Question: I've got a function that creates two tables. I've made every variable between the two different. The problem is that when one table includes an extra data slot in it's array, the second table requires it. The 2nd table requires the same lengths in each row.
Here is a picture of what that looks like:

So long as I add something to the first table, the 2nd requires it as you can see in the 2nd table where it says "undefined".
Here is the function that creates these tables in javascript:
'''
function fatlossTableResults(){
var Table= document.createElement("TABLE");
Table.setAttribute("class","table");
var TBody0 = document.createElement("TBODY");
var TBody1 = document.createElement("TBODY");
var Caption = document.createElement("CAPTION");
var Row, Cell;
var i, j;
var rowdata = new Array();
rowdata[0] = new Array("Total Daily Energy:", "2100");
rowdata[1] = new Array("Lean Body Mass:", "149", "pounds");
rowdata[2] = new Array("Ideal Weight:", "150", "pounds");
rowdata[3] = new Array("Calories Per Meal:", "700");
rowdata[4] = new Array("Calories Per Meal:", "1");
rowdata[5] = new Array("Daily Calorie Deficit:", "200");
Table.appendChild(TBody0);
Table.appendChild(TBody1);
Table.appendChild(Caption);
Table.setAttribute("border", 1);
for(i=0;i<rowdata.length; i++)
{
var oBody = (i<2) ? TBody0 : TBody1;
Row = document.createElement("TR");
oBody.appendChild(Row);
for(j=0;j<rowdata[i].length;j++)
{
Cell = document.createElement("TD");
Cell.innerHTML = rowdata[i][j];
Row.appendChild(Cell);
}
}
Caption.innerHTML = "Your Results!";
Caption.align= "middle";
Caption.style.fontWeight="bold";
child.appendChild(Table);
//***************************** CREATE THE MACRO NUTRIENT TABLE
var MTable= document.createElement("TABLE");
MTable.setAttribute("class","table");
var MTBody0 = document.createElement("TBODY");
var MTBody1 = document.createElement("TBODY");
var MCaption = document.createElement("CAPTION");
var MRow, MCell;
var Mi, Mj;
var Mrowdata = new Array();
Mrowdata[0] = new Array("Protien:", "700");
Mrowdata[1] = new Array("Carbs:", "1" );
Mrowdata[2] = new Array("Fat:", "200" );
MTable.appendChild(MTBody0);
MTable.appendChild(MTBody1);
MTable.appendChild(MCaption);
MTable.setAttribute("border", 1);
for(Mi=0;Mi<Mrowdata.length; Mi++)
{
var oMBody = (Mi<2) ? MTBody0 : MTBody1;
MRow = document.createElement("TR");
oMBody.appendChild(MRow);
for(Mj=0;Mj<rowdata[Mi].length;Mj++)
{
MCell = document.createElement("TD");
MCell.innerHTML = Mrowdata[Mi][Mj];
MRow.appendChild(MCell);
}
}
MCaption.innerHTML = "MACROS!";
MCaption.align= "middle";
MCaption.style.fontWeight="bold";
child.appendChild(Table);
child.appendChild(MTable);
}
'''
In this function I created unique variables for each table. For the second table I simply added an "M" to the beginning to every variable. Even the i and j increment variables.
I took this code from this site and modified to to suit my needs:
<URL>
The DOM explanation portion at the bottom is what I used.
Thanks for the help!
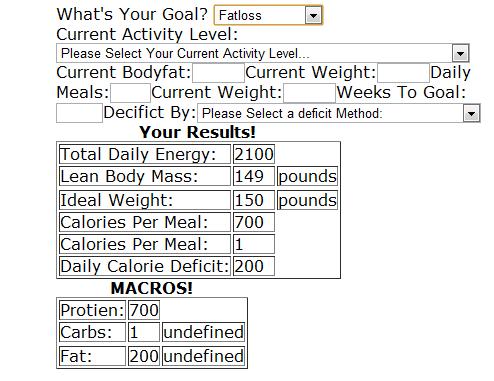
Answer: Change
'''
for(Mj=0;Mj<rowdata[Mi].length;Mj++)
'''
to
'''
for(Mj=0;Mj<Mrowdata[Mi].length;Mj++)
'''
Or better: As both parts are identical, apart from the content, you should factor out the code that generates the table so that you just have to feet it an array from which the table is generated.
Example:
'''
function generateTable(data, capt) {
var table = document.createElement("TABLE"),
tBody0 = document.createElement("TBODY"),
tBody1 = document.createElement("TBODY"),
caption = document.createElement("CAPTION");
row, cell, body, i, j;
table.setAttribute("class","table");
table.setAttribute("border", 1);
table.appendChild(tBody0);
table.appendChild(tBody1);
table.appendChild(caption);
for(i = 0; i < data.length; i++) {
body = (i<2) ? tBody0 : tBody1;
row = document.createElement("TR");
body.appendChild(row);
for(j = 0; j < data[i].length; j++) {
cell = document.createElement("TD");
cell.innerHTML = data[i][j];
row.appendChild(Cell);
}
}
caption.innerHTML = capt;
caption.align= "middle";
caption.style.fontWeight="bold";
return table;
}
function fatlossTableResults() {
child.appendChild(generateTable([
["Total Daily Energy:", "2100"],
["Lean Body Mass:", "149", "pounds"],
["Ideal Weight:", "150", "pounds"],
["Calories Per Meal:", "700"],
["Calories Per Meal:", "1"],
["Daily Calorie Deficit:", "200"]
], "Your Results!"));
child.appendChild(generateTable([
["Protien:", "700"],
["Carbs:", "1"],
["Fat:", "200"]
], "Macros!"));
}
'''